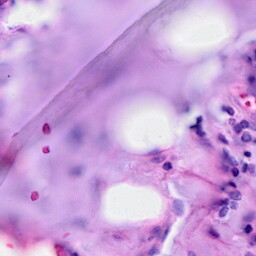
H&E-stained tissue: Breast